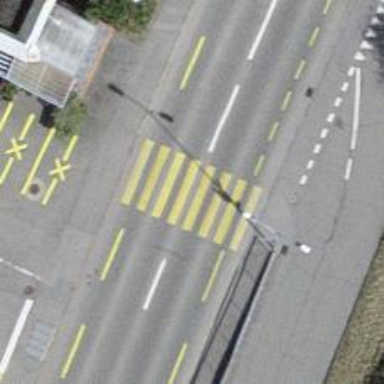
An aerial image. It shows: Uncontrolled zebra crossing.